Aerial crown-view tile of a tropical tree (Barro Colorado Island, Panama), acquired 20250124:
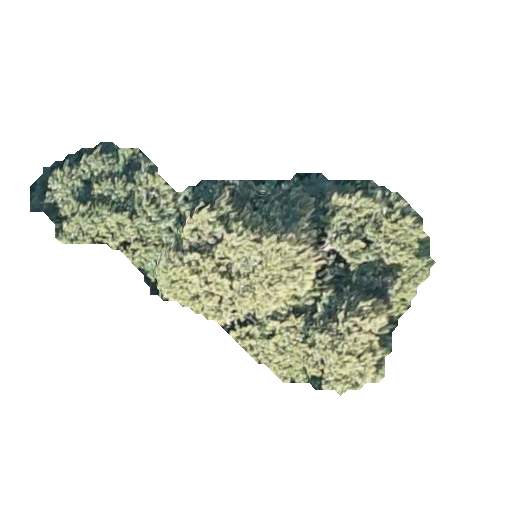
Species: Luehea seemannii
GBIF accepted scientific name: Luehea seemannii
Crown area: 82.723 m²